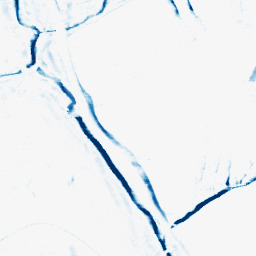
Category: morphological
Decomposition family: morphological_rect
Decomposition parameters: operation: closing
width: 10
height: 3
Upsampling method: bilinear
Upsampling parameters: scale: 8
Upsampling scale: 8